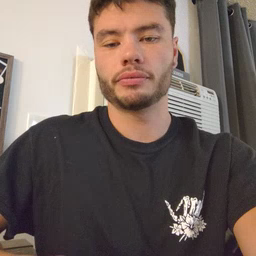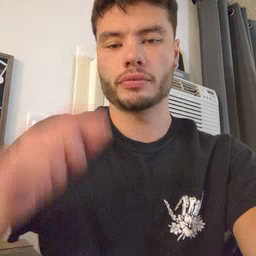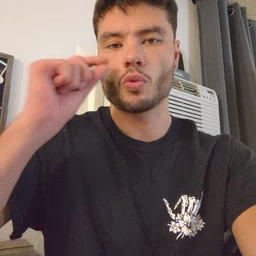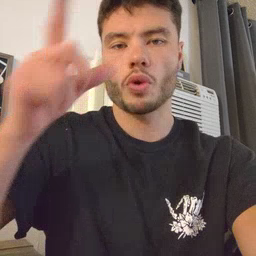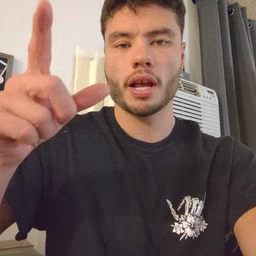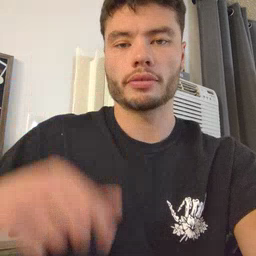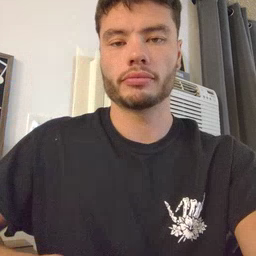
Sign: awake